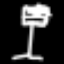
Label: chair